Question: I am making the sql code. I have met the barrier, that is, so many select sentences in SQL query. Finally I want to get to the intersection of 9 select results
My sql code is same as below, just 1 select sentence. 8 select sentences are different from only search word, eg) cholera, diarrhea, fever, vomit, nausea, etc
First select sentence. Don't be suprised. That code is simple and repeatedly.
'''
(SELECT code_co.code, code_co.disease_co, code_en.disease_en
FROM code_co
LEFT JOIN code_en ON code_en.code = code_co.code
LEFT JOIN note ON note.code = code_co.code
LEFT JOIN inclusion ON inclusion.code = code_co.code
LEFT JOIN exclusion ON exclusion.code = code_co.code
LEFT JOIN ds ON code_co.code = ds.code
LEFT JOIN tx ON code_co.code = tx.code
LEFT JOIN sx ON code_co.code = sx.code
WHERE
note LIKE CONCAT( '%', (
SELECT ds_word.ds_en
FROM ds_word
WHERE ds_co LIKE '%cholera%'
LIMIT 0 , 1
), '%' )
or
ds_content LIKE CONCAT( '%', (
SELECT ds_word.ds_en
FROM ds_word
WHERE ds_co LIKE '%cholera%'
LIMIT 0 , 1
), '%' )
...
inclusion LIKE CONCAT( '%', (
SELECT ds_word.ds_en
FROM ds_word
WHERE ds_co LIKE '%cholera%'
LIMIT 0 , 1
), '%' )
)
'''
Below is the captured picture on phpmyadmin.

Really working code!
And 2nd select sentence is same as first sentence except cholera. Cholera is my search word.
In this way, I have 9 select sentences.
I want to get the intersection, but in MySQL, How can I care?
Intersect or minus can be used in just 2 sentences. (Right?)
(1st select sentence)
intersect
(2nd select sentence)
intersect
(3rd select sentence)
...
This way is right?
Please help me.
Thank you for your advice
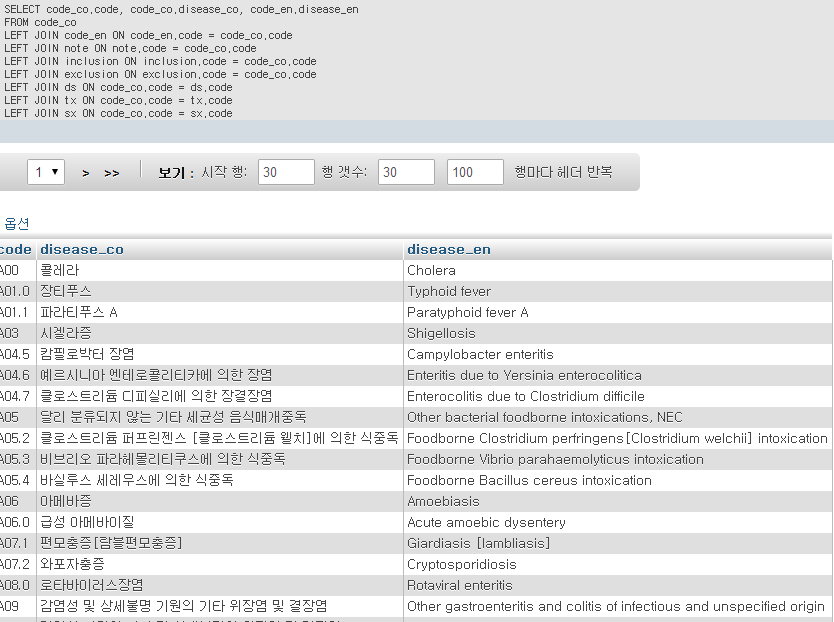
Answer: You do the "intersect" by using 'and' in the 'where' clause. Using 'or' is equivalent to a "union".
Also, you can simplify your expression by doing:
'''
LEFT JOIN sx ON code_co.code = sx.code
CROSS JOIN (SELECT concat('%', ds_word.ds_en, '%') as pattern
FROM ds_word
WHERE ds_co LIKE '%cholera%'
LIMIT 0 , 1
) const
WHERE note LIKE const.pattern and
ds_content like const.pattern and
. . .
'''